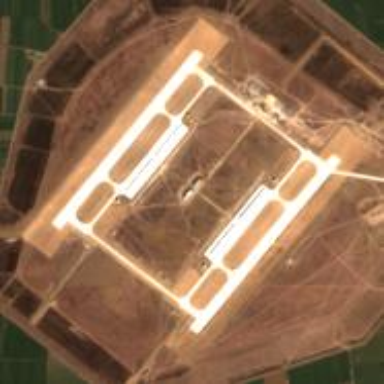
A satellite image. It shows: Military airfield located within aerodrome.